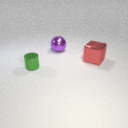
small green metal cylinder in front of large red metal cube